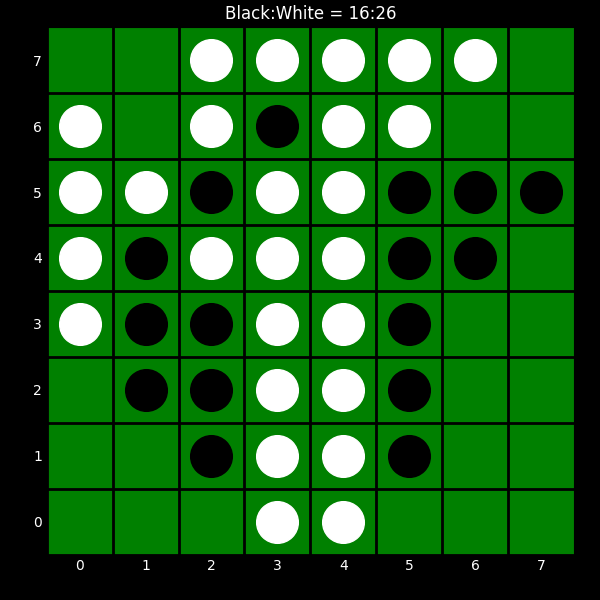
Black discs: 16
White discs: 26